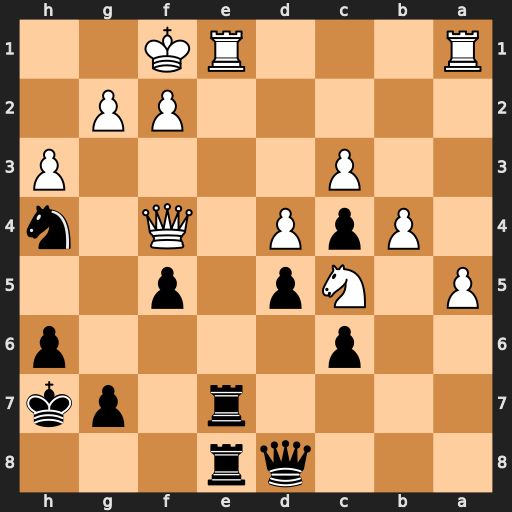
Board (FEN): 3qr3/4r1pk/2p4p/P1Np1p2/1PpP1Q1n/2P4P/5PP1/R3RK2
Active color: b
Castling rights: -
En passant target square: -
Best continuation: Rxe1+ Rxe1 Rxe1+ Kxe1 Nxg2+ Kd2 Nxf4